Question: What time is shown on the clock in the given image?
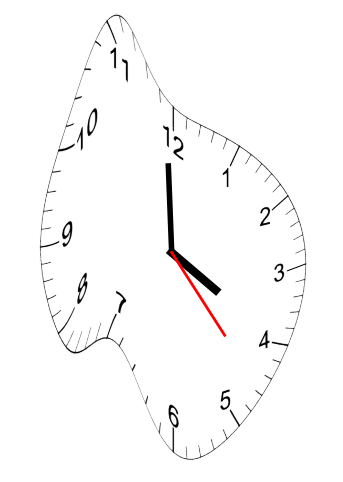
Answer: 03:59:23